Question: '''
SELECT jobs.Job_ID AS JobID ,
jobs.NAME AS JobName ,
act.start_execution_date AS StartExecutionDate ,
AVG(FLOOR(run_duration / 100)) AS AvgDurationMin ,
CASE
--If job average less than 5 minutes then limit is avg+10 minutes
WHEN AVG(FLOOR(run_duration / 100)) <= 5
THEN ( AVG(FLOOR(run_duration / 100)) ) + 2
--If job average greater than 5 minutes then limit is avg*limit percentage
ELSE ( AVG(FLOOR(run_duration / 100))
)
END AS DurationLimit ,
DATEDIFF(MI, act.start_execution_date, GETDATE()) AS [CurrentDuration]
FROM @currently_running_jobs crj
INNER JOIN msdb..sysjobs AS jobs ON crj.job_id = jobs.job_id
INNER JOIN msdb..sysjobactivity AS act ON act.job_id = crj.job_id
AND act.stop_execution_date IS NULL
AND act.start_execution_date IS NOT NULL
INNER JOIN msdb..sysjobhistory AS hist ON hist.job_id = crj.job_id
AND hist.step_id = 0
WHERE crj.job_state = 1 --and jobs.NAME = 'long_running_testing'
GROUP BY jobs.job_ID ,
jobs.NAME ,
act.start_execution_date ,
DATEDIFF(MI, act.start_execution_date, GETDATE())
HAVING CASE WHEN AVG(FLOOR(run_duration / 100)) <= 5
THEN (AVG(FLOOR(run_duration / 100))) + 2
--THEN ( AVG(FLOOR(run_duration / 100)) ) + 1
ELSE ( AVG(FLOOR(run_duration / 100))
)
END < DATEDIFF(MI, act.start_execution_date, GETDATE())
'''
Can someone please help me to extract the average run_duration of recent three entries of job's partitioned by job_name?
Please find the below script which I used to extract information
of recent three run_duration partitioned by job_name, but it
calculates the average of all run_duration .
Here I need only the recent three run_duration average count.

'''
SELECT top 1 with ties jobs.Job_ID AS JobID , AVG(FLOOR(run_duration/100%100 )),
jobs.NAME AS JobName ,
act.start_execution_date AS StartExecutionDate
from msdb..sysjobs AS jobs
inner join msdb..sysjobactivity AS act ON act.job_id = jobs.job_id
INNER JOIN msdb..sysjobhistory AS hist ON hist.job_id = jobs.job_id AND hist.step_id = 0
GROUP BY jobs.job_ID ,
jobs.NAME
, act.start_execution_date ,hist.run_duration,
DATEDIFF(MI, act.start_execution_date, GETDATE())
order by case when row_number() over (partition by jobs.NAME order by hist.run_duration desc) <= 3 then 0 else 1 end;
'''
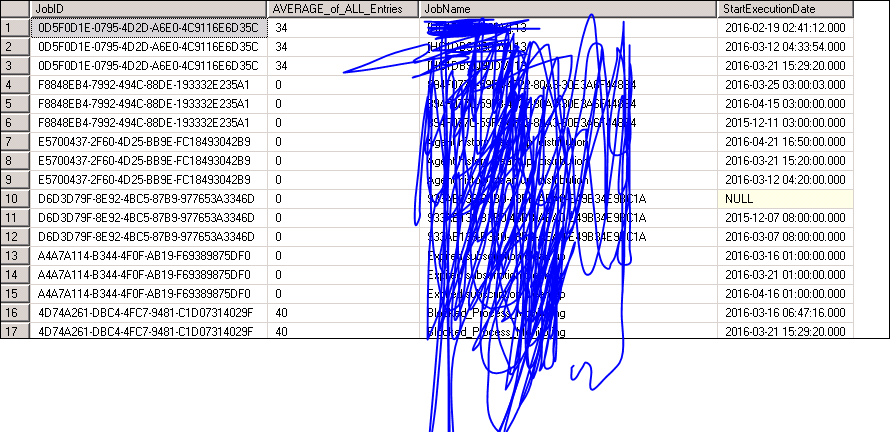
Answer: Perhaps a CTE would simplify it.
'''
with SeqByJob_cte as ( SELECT jobs.NAME AS JobName
,hist.run_duration
,row_number() over(partition by jobs.NAME order by act.start_execution_date desc) as seq
from msdb..sysjobs AS jobs
inner join msdb..sysjobactivity AS act ON act.job_id = jobs.job_id
INNER JOIN msdb..sysjobhistory AS hist ON hist.job_id = jobs.job_id AND hist.step_id = 0)
select avg(run_duration) as AvgOf3MostRecentRuns
,CASE
--If job average less than 5 minutes then limit is avg+10 minutes
WHEN AVG(FLOOR(run_duration / 100)) <= 5
THEN ( AVG(FLOOR(run_duration / 100)) ) + 2
--If job average greater than 5 minutes then limit is avg*limit percentage
ELSE ( AVG(FLOOR(run_duration / 100))
)
END AS DurationLimit
,JobName
from SeqByJob_cte
where seq <= 3
group by JobName
'''